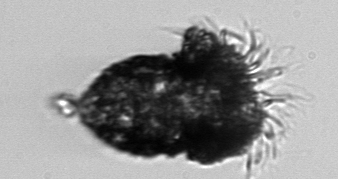
Label: Stenosemella_pacifica